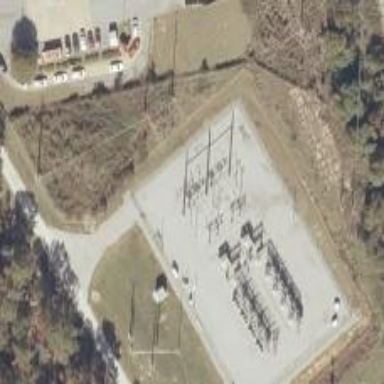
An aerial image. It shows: Switch used for power control.